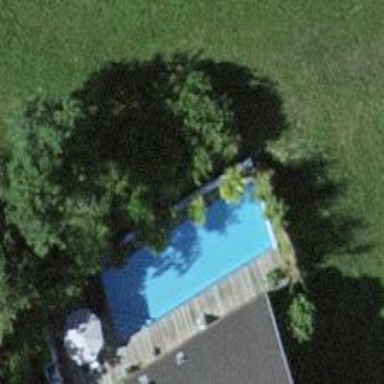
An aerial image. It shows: Outdoor swimming pool in leisure land area.